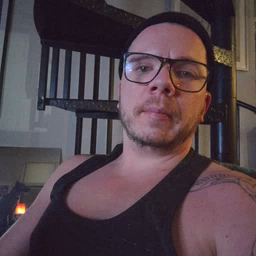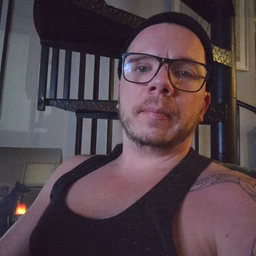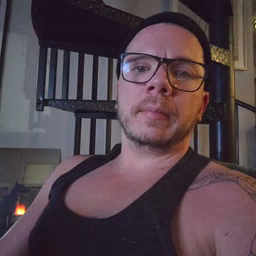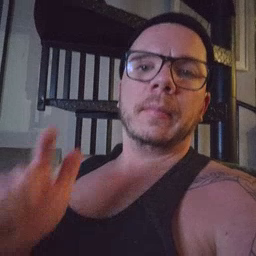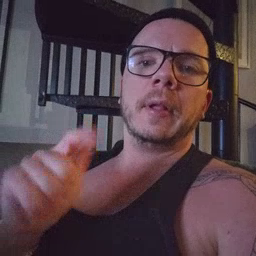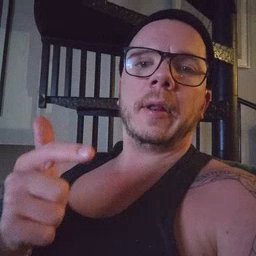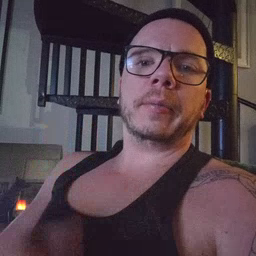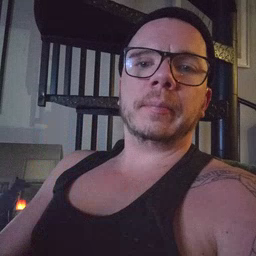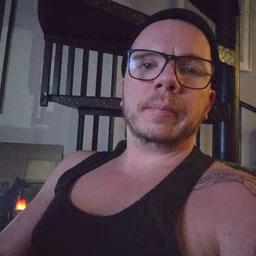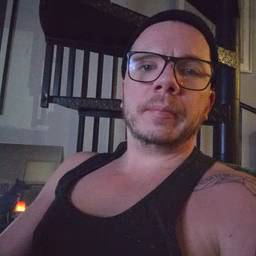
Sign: later